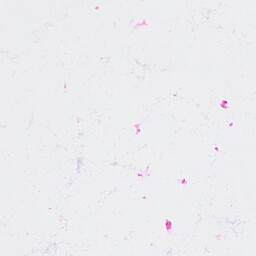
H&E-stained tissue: Breast